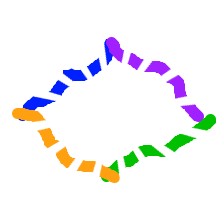
Shape: rhombus